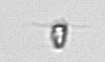
Label: Pyramimonas